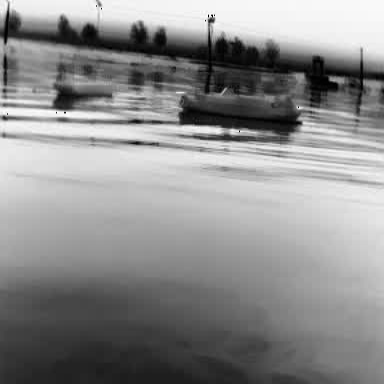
There is a container_ship in the infrared image.